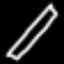
Label: pencil